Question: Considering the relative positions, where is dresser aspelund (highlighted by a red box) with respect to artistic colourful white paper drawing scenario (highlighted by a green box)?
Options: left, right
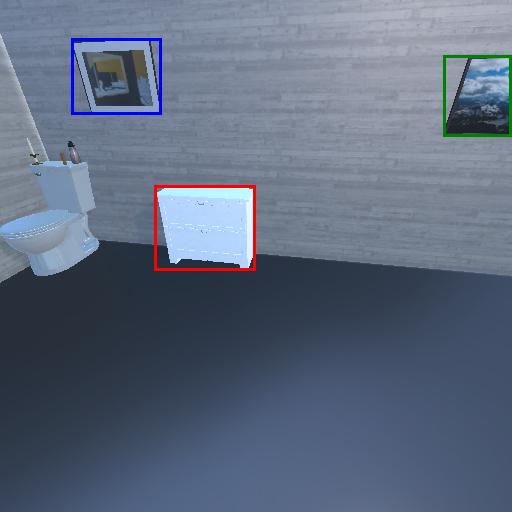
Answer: left